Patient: sex M, age 65
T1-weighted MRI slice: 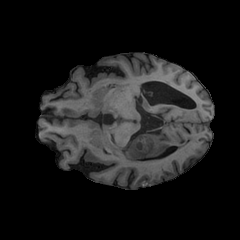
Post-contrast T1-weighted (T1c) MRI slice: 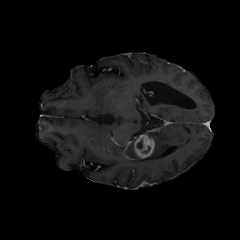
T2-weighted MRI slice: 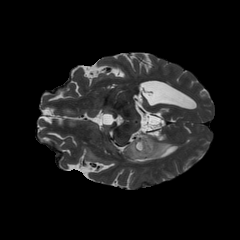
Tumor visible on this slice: yes
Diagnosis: Glioblastoma, IDH-wildtype
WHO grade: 4